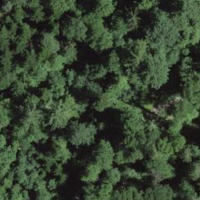
EUNIS habitat code: 44
Species observed at this site:
Allium ursinum